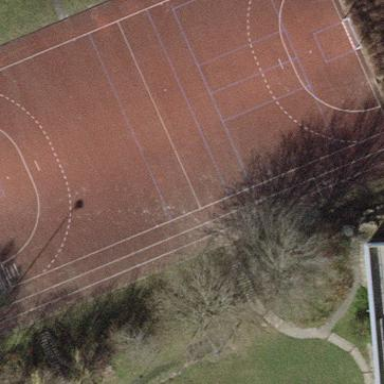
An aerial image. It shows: Soccer pitch for leisureland activities.